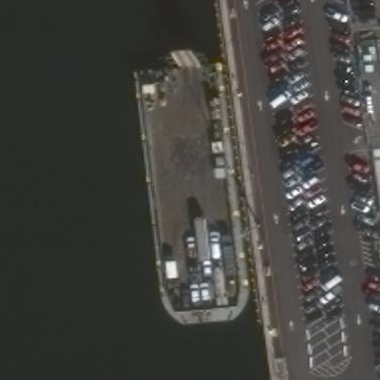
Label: civil